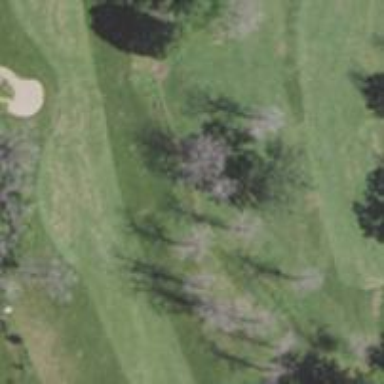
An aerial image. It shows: Golf fairway surrounded by grass.